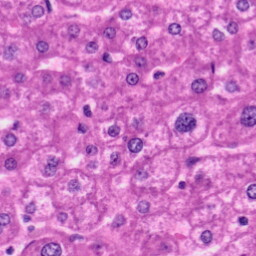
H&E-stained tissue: Liver